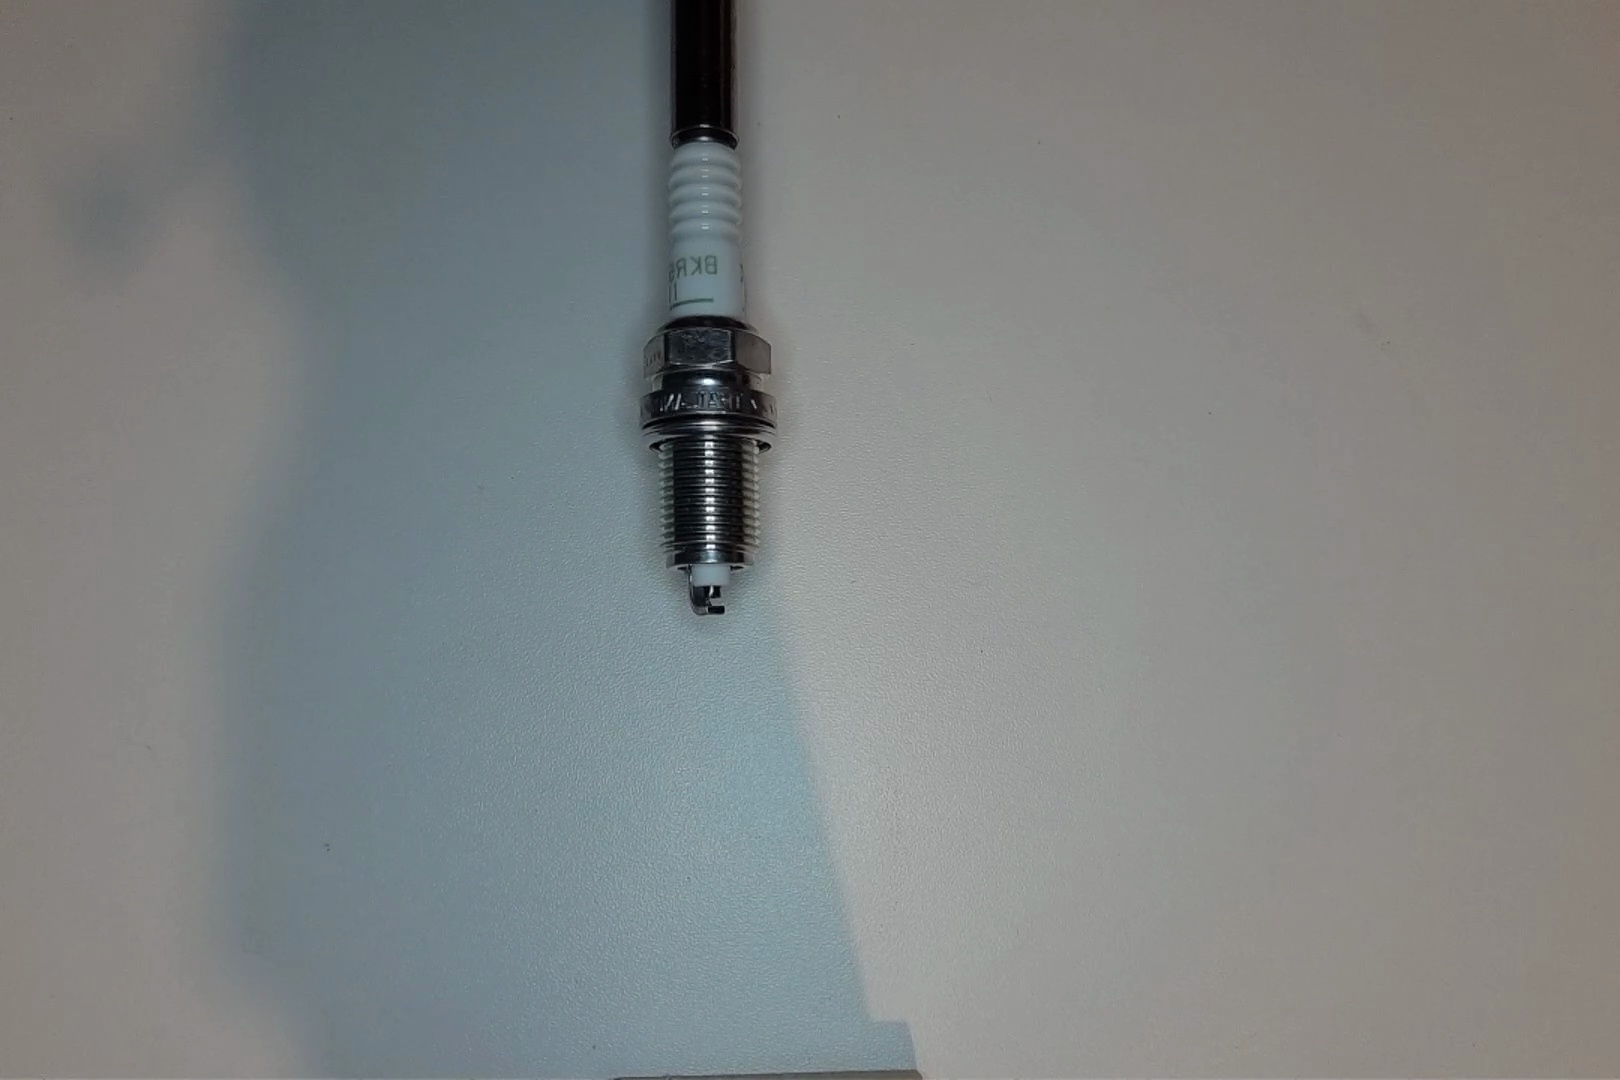
Label: no anomaly